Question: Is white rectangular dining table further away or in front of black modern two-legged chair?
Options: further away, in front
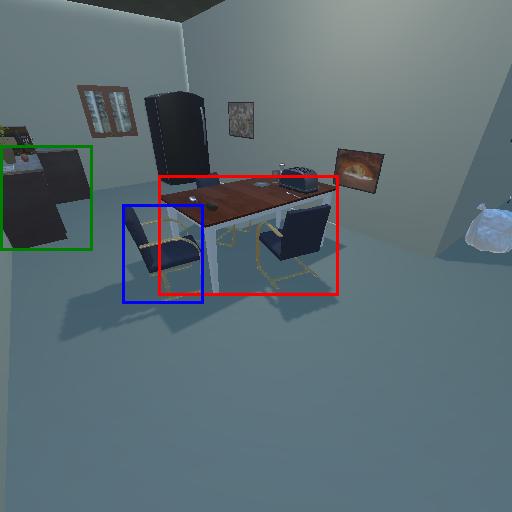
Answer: further away